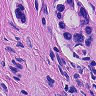
Metastatic tissue present: yes